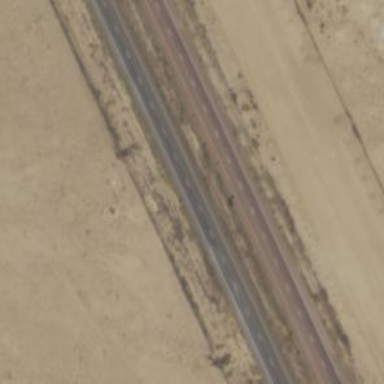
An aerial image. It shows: This image shows trunk highway that functions as expressway.